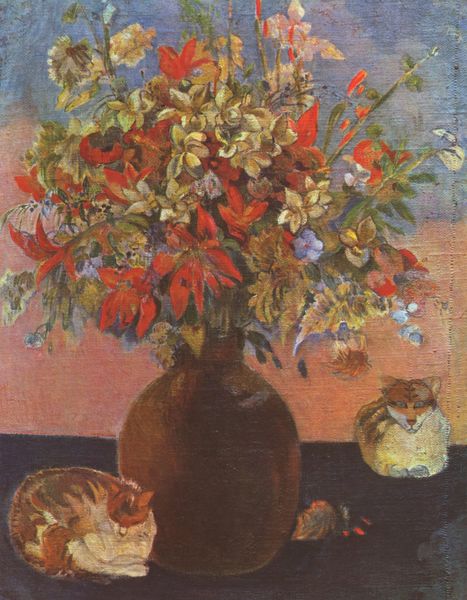
Titel: Blumen und Katzen
Künstler: Paul Gauguin
Standort: Kobenhavn
Institution: Ny Carlsberg Glyptotek
Schlagwörter: blau, blätter, dunkel, gemälde, himmel, kopf, schlaf, weiß, aquarell, gelb, grün, komposition, ocker, blume, blumen, braun, bunt, grau, hell, hintergrund, nase, ohr, orange, schwarz, tisch, vordergrund, blick, blüte, blüten, gras, rot, tier, tiere, wolke, beige, wand, augen, gräser, horizont, boden, blatt, pflanze, pflanzen, ohren, rosa, krug, stilleben, stillleben, vase, fell, schwanz, kauern, liegen, schlafen, schlafend, blumenvase, zwei, sonnenuntergang, violett, klein, impressionistisch, floral, gestreift, streifen, strauss, stil, bauch, blumenstrauss, stile, katze, blumenstillleben, stengel, fuchs, rötlich, lilien, vergissmeinnicht, katzen, haustiere, getigert, eingerollt, tonkrug, feldblumen, mieze, büchse, schnittblumen, verhältnis, feuerlilien, fussvase, schlafende katzen, stillleben mit katzen, stilllife, 2, 1913